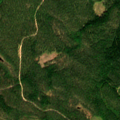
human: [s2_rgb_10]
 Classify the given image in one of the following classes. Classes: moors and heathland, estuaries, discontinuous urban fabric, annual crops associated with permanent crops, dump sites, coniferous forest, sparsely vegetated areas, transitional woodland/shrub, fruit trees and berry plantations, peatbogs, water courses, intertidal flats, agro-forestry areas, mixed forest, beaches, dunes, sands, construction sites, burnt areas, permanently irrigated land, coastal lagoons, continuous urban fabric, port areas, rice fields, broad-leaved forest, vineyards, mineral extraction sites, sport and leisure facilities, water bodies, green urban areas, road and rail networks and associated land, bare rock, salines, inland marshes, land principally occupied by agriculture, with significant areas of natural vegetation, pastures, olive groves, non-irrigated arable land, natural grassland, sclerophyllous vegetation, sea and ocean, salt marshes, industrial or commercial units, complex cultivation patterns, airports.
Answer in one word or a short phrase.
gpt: coniferous forest